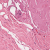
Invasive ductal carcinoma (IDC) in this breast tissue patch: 0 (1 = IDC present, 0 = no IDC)